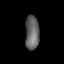
Tissue: lung
Cell type: T cells
Senescence score: 0.09508
Nuclear area (px): 466
Mean DAPI intensity: 99.708